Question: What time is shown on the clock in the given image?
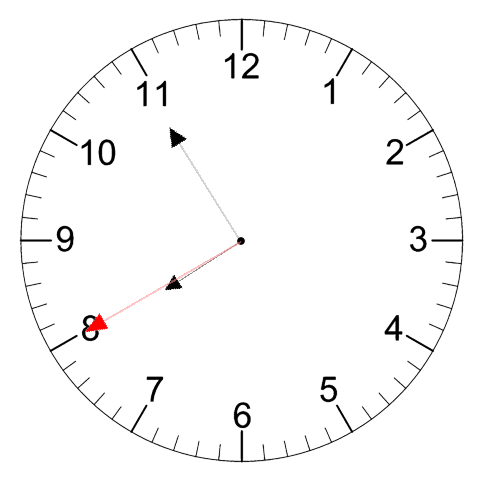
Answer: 07:54:40